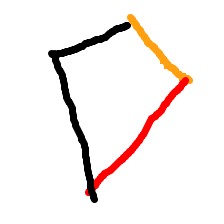
Shape: kite